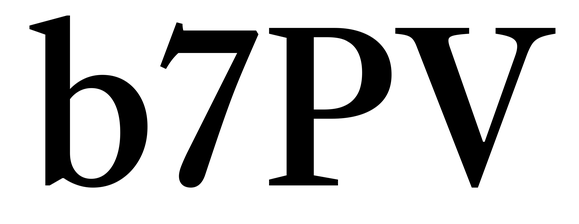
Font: LibreCaslonText_Medium